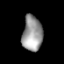
Tissue: prostate
Cell type: T cells
Senescence score: 0.7406
Nuclear area (px): 688
Mean DAPI intensity: 153.385